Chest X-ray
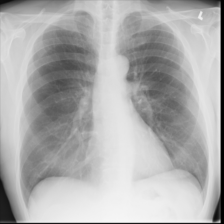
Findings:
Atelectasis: negative
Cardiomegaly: negative
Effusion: negative
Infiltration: negative
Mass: negative
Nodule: negative
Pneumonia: negative
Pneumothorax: negative
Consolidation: negative
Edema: negative
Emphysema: negative
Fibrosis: negative
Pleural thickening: negative
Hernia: negative